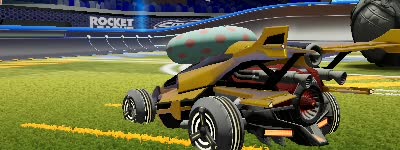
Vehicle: aftershock